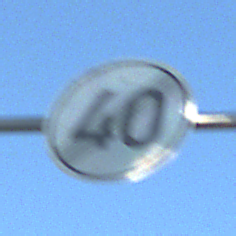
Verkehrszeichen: EndeGeschwindigkeit40
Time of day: MorningAfternoon
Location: Outdoor (Nature)
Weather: Clear
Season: NotSpecified
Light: Natural